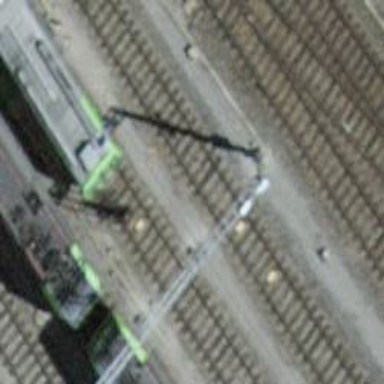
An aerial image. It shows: Railway signal.